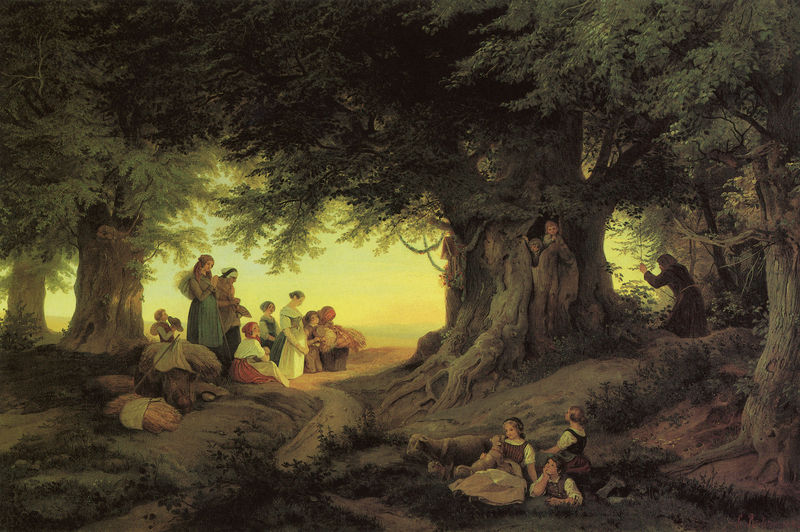
Titel: Abendandacht (Abenläuten)
Künstler: Adrian Ludwig Richter
Standort: Leipzig
Institution: Museum der Bildenden Künste
Schlagwörter: baum, blau, blätter, dunkel, gemälde, gruppe, himmel, laub, mann, schatten, weiß, wolken, baumstämme, bäume, frauen, gelb, grün, landschaft, menschen, mädchen, sitzen, äste, abend, braun, frau, hut, kleid, kleider, licht, männer, stroh, gras, hund, rasen, rot, tiere, weg, wiese, gesellschaft, malerei, alt, richter, trinken, alte, arm, stehen, stein, öl, ast, bach, baumstamm, dämmerung, erde, horizont, hügel, morgen, natur, sonnenaufgang, stamm, strauch, zweige, busch, büsche, gebüsch, pfad, sonne, sträucher, boden, dunkelheit, kutte, schnur, familie, kind, blatt, girlande, pflanzen, höhle, wald, alltag, arbeit, bauern, genre, kinder, stock, schürze, sommer, ruhe, ruhen, schlafen, jungen, bäuerinnen, bündel, ernte, gepäck, getreide, heu, sammeln, trage, warm, sonnenuntergang, tag, ausflug, idylle, pause, picknick, rast, romantik, junge, abendrot, baumkrone, bauer, flucht, spiel, lamm, schaf, alter, religion, wurzel, seil, geld, idyll, lichtung, nachts, laubbaum, tanne, beten, gebet, kranz, frieden, franz, altar, tracht, biedermeier, wurzeln, glocke, finsternis, laubwald, mystisch, rinde, märchen, andacht, kopftücher, messe, grotte, mönch, hain, eiche, versteck, heiligtum, verehrung, maria, verstecken, lämmer, schafe, lämmchen, hirten, schaaf, mystik, wanderung, abendandacht, hexe, pastorale, eremit, pilgern, stracuh, bildstock, pilger, abendgebet, angelus, gerte, wunder, märchenhaft, ernste, borke, von schwind, wallfahrt, bukolik, wallfahrer, menschenf, läuten, picknicj, schaff, waldmensch, idylle imwald, 1800, strippe, baumkinder, dunkeöt, ebauern